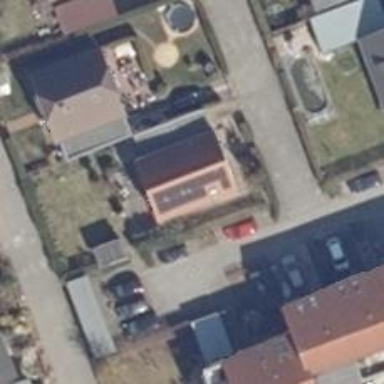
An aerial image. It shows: Solar photovoltaic panel generating electricity through small installation.